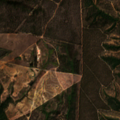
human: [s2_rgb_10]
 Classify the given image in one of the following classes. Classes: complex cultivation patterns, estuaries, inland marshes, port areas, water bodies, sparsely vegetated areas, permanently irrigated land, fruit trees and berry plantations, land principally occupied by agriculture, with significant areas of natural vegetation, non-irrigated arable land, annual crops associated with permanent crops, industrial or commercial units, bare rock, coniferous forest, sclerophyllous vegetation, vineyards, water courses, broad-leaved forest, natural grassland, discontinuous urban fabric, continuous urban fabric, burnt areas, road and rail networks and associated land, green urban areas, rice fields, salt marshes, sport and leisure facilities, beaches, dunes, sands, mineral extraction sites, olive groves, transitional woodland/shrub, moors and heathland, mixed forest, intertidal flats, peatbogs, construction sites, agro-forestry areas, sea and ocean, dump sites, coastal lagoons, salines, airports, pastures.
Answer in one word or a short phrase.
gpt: pastures, broad-leaved forest, transitional woodland/shrub